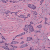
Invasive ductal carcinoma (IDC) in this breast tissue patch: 1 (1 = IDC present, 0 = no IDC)